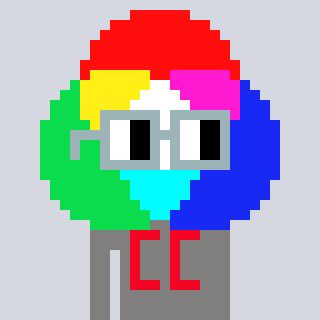
a pixel art character with square dark gray glasses, a color circle-shaped head and a bluegrey-colored body on a cool background